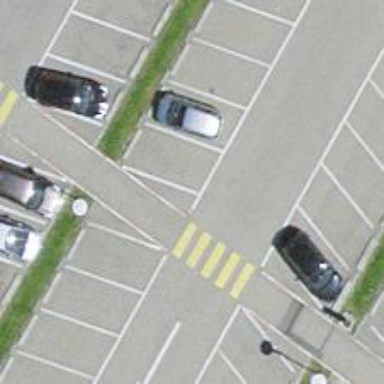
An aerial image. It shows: Uncontrolled zebra crossing.